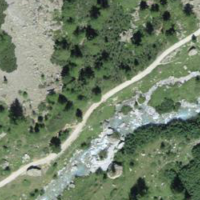
EUNIS habitat code: 26
Species observed at this site:
Pyrgus serratulae
Melitaea diamina
Cyaniris semiargus
Cupido minimus